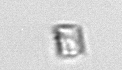
Label: Bacillariophyceae_morphotype1